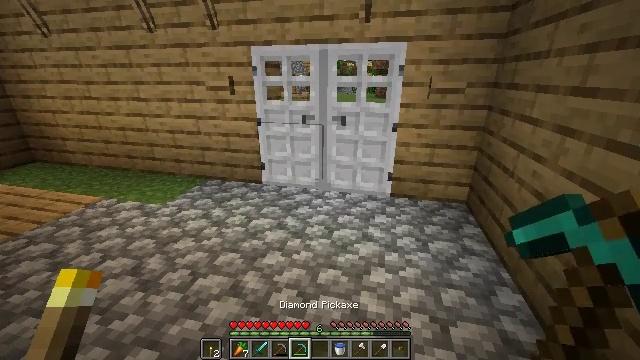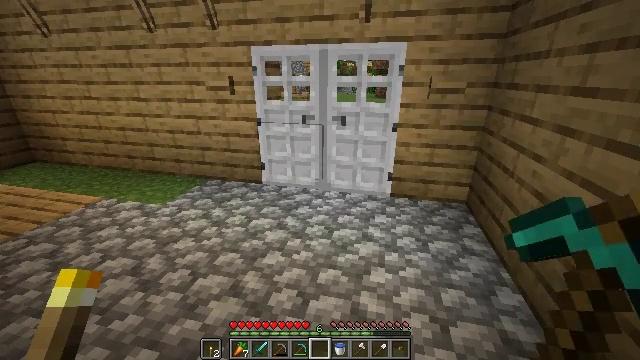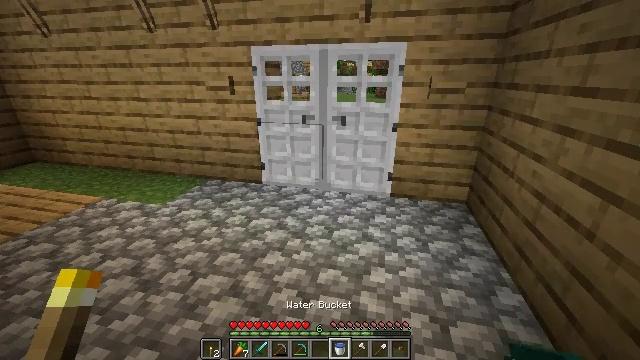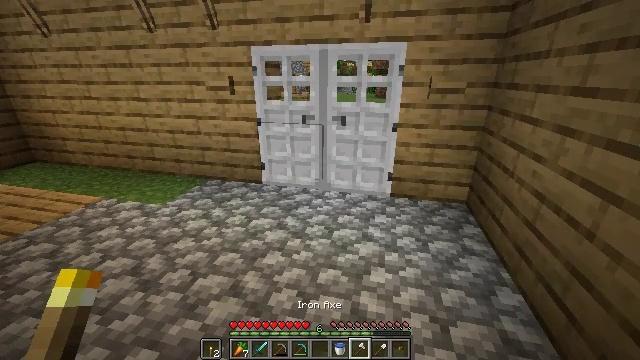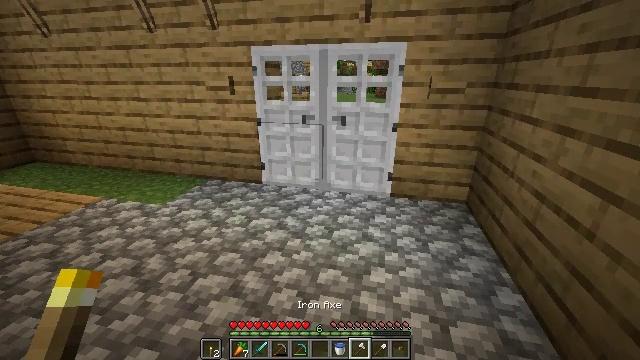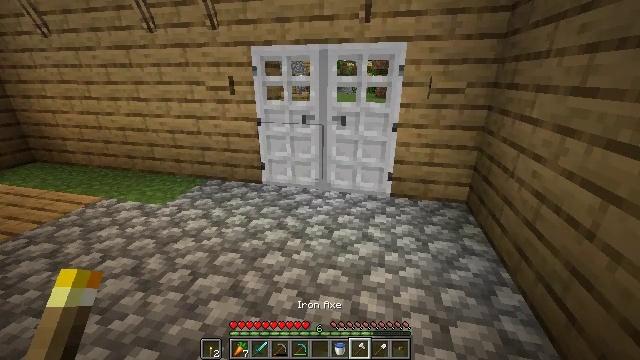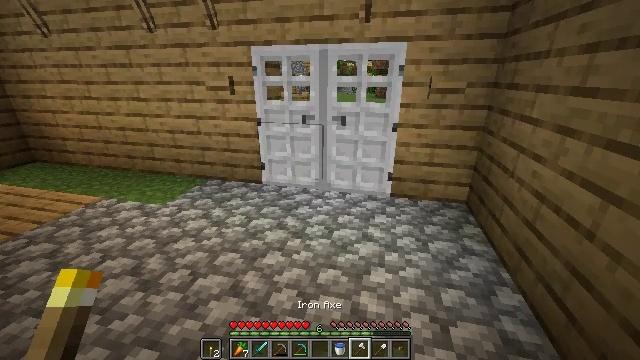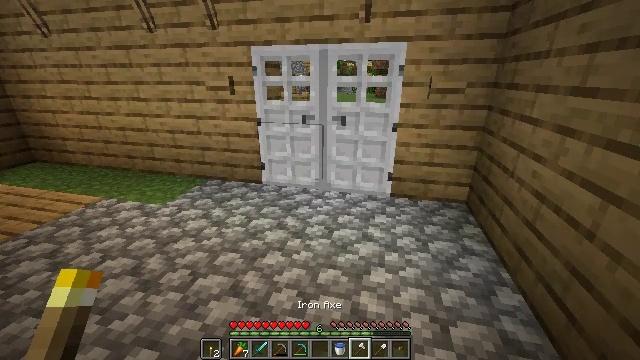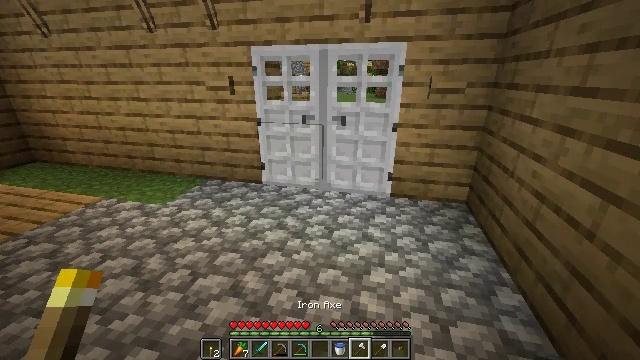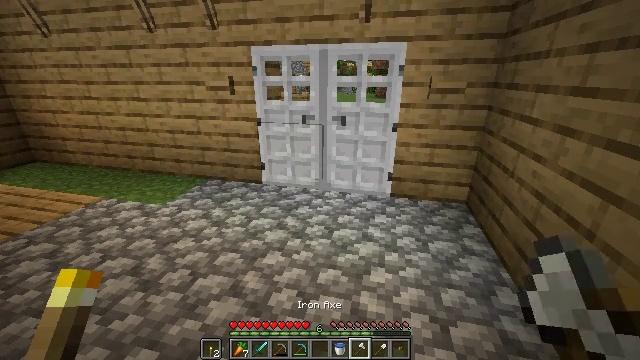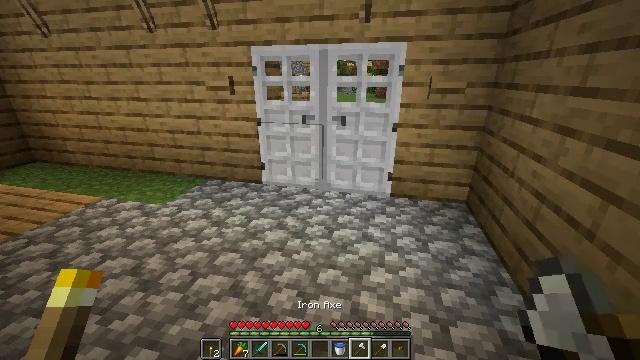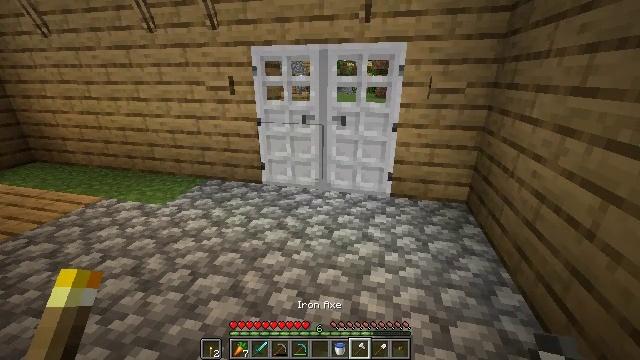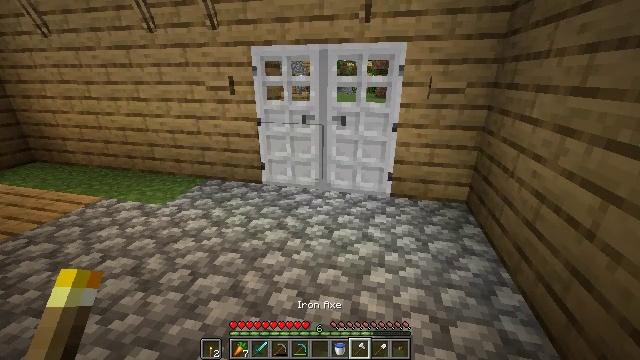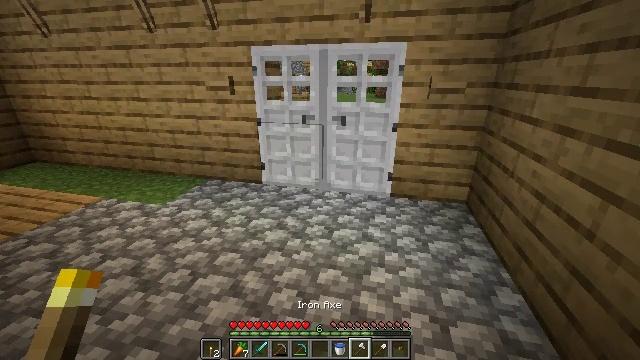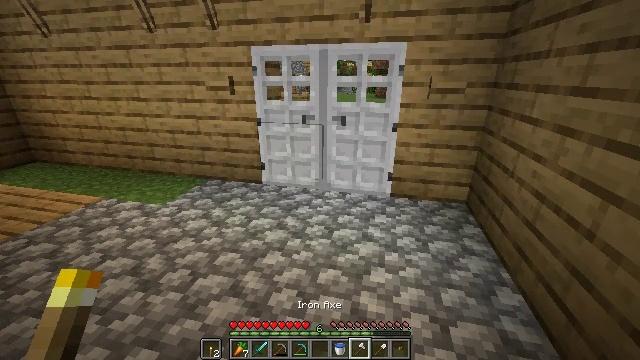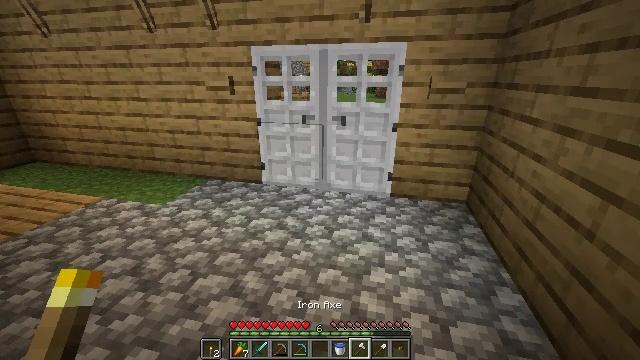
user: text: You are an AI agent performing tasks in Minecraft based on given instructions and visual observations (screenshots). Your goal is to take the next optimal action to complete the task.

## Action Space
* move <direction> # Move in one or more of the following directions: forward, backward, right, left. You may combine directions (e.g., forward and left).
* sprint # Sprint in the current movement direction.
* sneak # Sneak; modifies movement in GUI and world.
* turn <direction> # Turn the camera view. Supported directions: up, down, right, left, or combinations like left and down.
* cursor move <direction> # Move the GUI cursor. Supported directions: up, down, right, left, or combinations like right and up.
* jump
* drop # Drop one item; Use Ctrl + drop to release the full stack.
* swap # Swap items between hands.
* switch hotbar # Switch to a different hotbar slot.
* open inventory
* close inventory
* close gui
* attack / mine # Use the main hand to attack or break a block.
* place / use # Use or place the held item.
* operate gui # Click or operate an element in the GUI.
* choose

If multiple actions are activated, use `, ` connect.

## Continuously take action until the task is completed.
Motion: motion action
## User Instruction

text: Mine beetroots from the garden.
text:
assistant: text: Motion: no_op
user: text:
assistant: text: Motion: no_op
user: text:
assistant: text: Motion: no_op
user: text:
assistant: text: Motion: no_op
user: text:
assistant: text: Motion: no_op
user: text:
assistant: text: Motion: no_op
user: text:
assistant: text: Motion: no_op
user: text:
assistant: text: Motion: no_op
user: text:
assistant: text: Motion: no_op
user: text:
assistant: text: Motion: no_op
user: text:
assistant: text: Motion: no_op
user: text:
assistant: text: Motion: no_op
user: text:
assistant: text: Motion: no_op
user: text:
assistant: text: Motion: no_op
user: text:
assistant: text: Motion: no_op
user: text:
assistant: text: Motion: no_op
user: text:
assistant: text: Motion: no_op
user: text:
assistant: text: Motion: no_op
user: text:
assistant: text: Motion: no_op
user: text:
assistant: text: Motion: no_op
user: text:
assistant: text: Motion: no_op
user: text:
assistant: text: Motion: no_op
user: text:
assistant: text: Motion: no_op
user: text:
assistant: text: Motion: no_op
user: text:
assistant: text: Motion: no_op
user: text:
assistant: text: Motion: no_op
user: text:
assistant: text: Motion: no_op
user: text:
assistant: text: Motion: no_op
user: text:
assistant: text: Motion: no_op
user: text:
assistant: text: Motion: no_op